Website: macys
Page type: billing-address
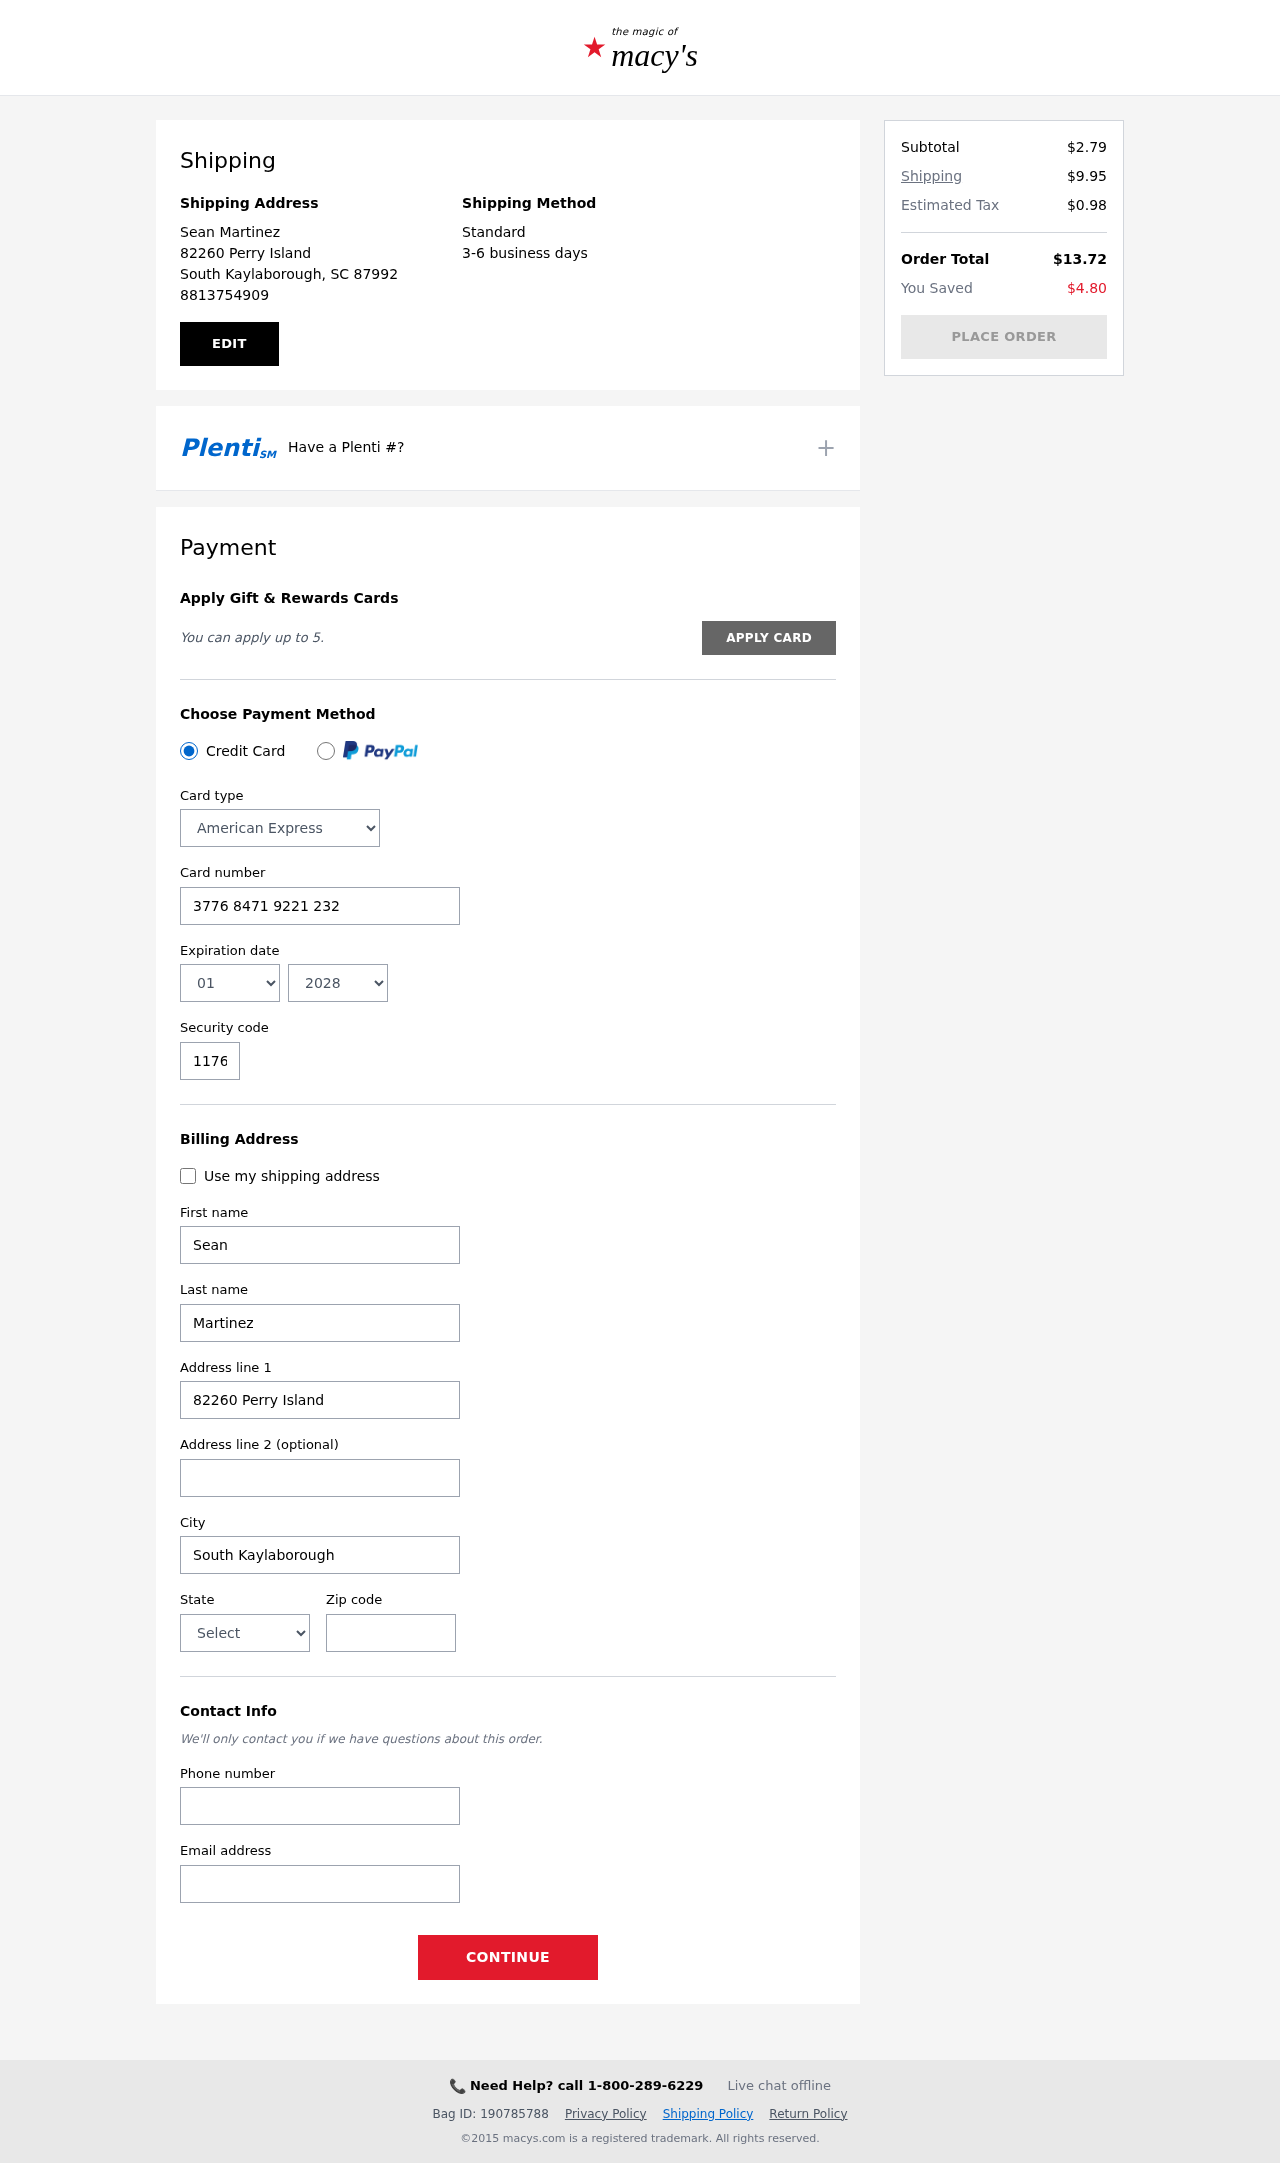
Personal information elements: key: PII_CARD_CVV
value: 1176
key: PII_CARD_EXPIRY_MONTH
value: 01
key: PII_CARD_EXPIRY_YEAR
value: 28
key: PII_CARD_NUMBER
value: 3776 8471 9221 232
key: PII_CARD_TYPE
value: American Express
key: PII_CITY
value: South Kaylaborough
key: PII_CITY_STATE_ZIP
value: South Kaylaborough, SC 87992
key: PII_EMAIL
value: smartinez@yahoo.com
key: PII_FIRSTNAME
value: Sean
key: PII_FULLNAME
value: Sean Martinez
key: PII_LASTNAME
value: Martinez
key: PII_PHONE
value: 8813754909
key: PII_POSTCODE
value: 87992
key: PII_STATE
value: South Carolina
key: PII_STREET
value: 82260 Perry Island
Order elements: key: ORDER_SUBTOTAL
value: $2.79
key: ORDER_SHIPPING_COST
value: $9.95
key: ORDER_TAX
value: $0.98
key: ORDER_TOTAL
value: $13.72
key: ORDER_SAVINGS
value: $4.80